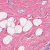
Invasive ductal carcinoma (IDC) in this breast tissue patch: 0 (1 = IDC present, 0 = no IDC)